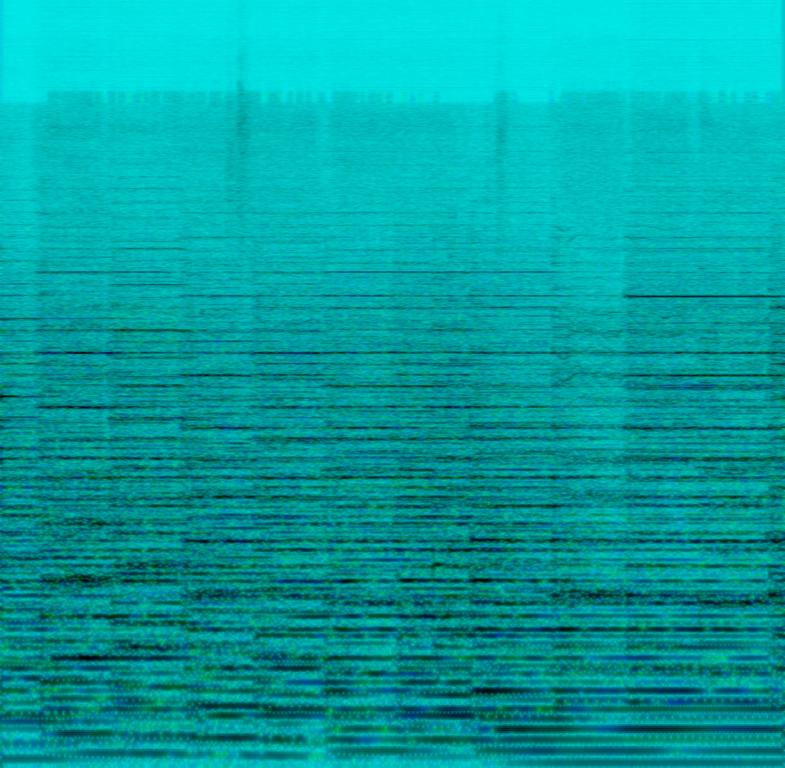
The song is a vintage recording of a church choir singing in vocal harmony. The song is medium tempo with a church organ accompanying the choir with no other instrumentation. The song is devotional and prayerful. The audio quality is highly deteriorated and is probably an amateur home video recording. The song is a classic church choir harmony.